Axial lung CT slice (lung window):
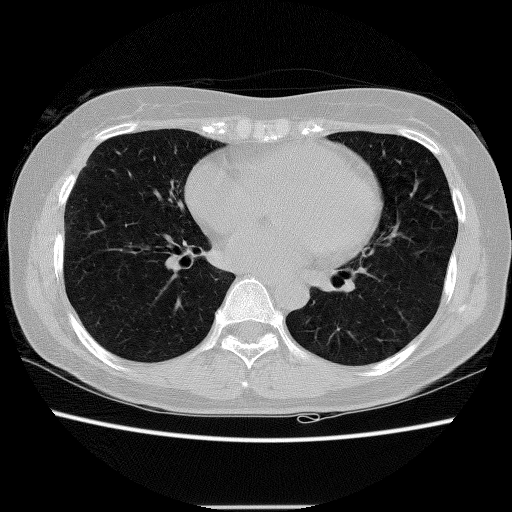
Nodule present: no